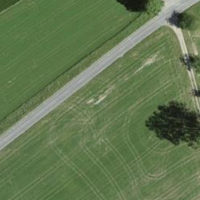
EUNIS habitat code: 52
Species observed at this site:
Cyperus esculentus